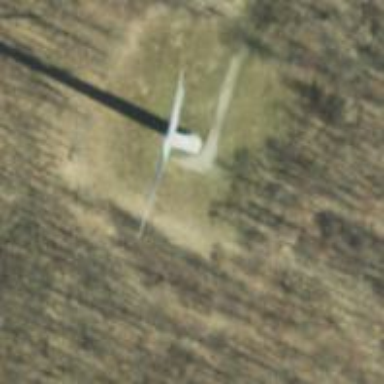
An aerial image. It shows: Wind generator with horizontal axis. The generator is wind turbine.